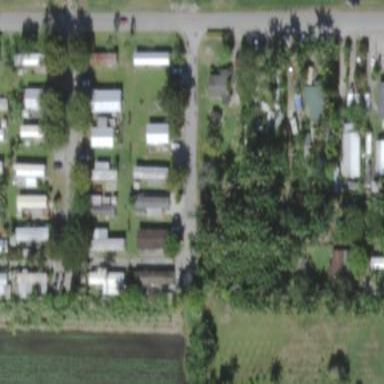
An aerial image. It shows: Residential area designated as trailer park.